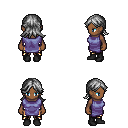
a pixel art fantasy rpg character, female body template, human, dark skin, chain tabard jacket, gold greaves, gray loose hair, black shoes, four views (front, back, left, right), 2x2 character sprite sheet, small pixel art, hard edges, no anti-aliasing